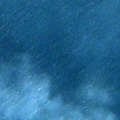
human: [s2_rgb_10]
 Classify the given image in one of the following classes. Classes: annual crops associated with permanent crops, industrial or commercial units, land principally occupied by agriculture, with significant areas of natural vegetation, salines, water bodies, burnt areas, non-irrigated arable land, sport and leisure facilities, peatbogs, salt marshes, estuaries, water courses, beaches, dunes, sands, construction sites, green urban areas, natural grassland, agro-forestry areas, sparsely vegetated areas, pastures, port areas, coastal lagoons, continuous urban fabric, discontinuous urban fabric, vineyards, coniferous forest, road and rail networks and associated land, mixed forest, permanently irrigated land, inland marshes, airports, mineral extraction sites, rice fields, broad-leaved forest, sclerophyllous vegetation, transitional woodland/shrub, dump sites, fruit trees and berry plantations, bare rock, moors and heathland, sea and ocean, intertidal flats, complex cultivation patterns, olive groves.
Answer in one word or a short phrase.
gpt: sea and ocean